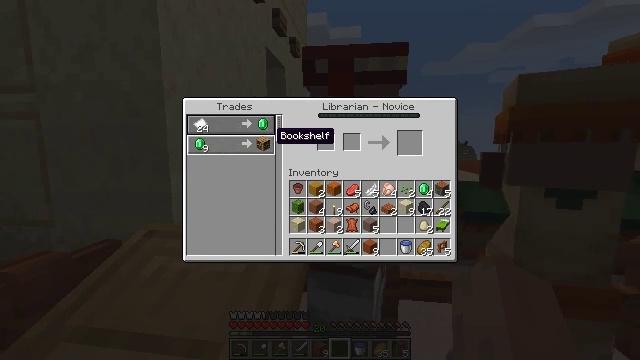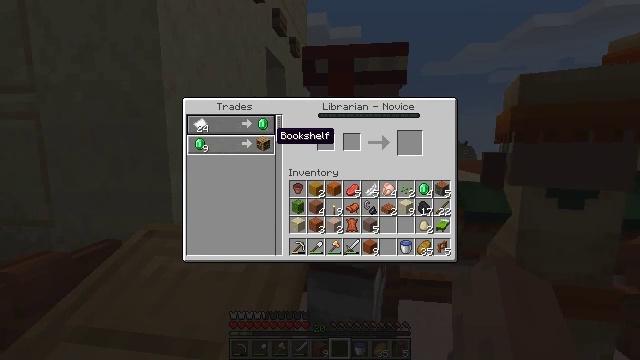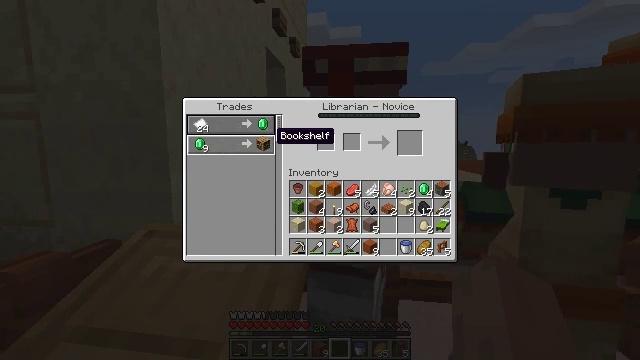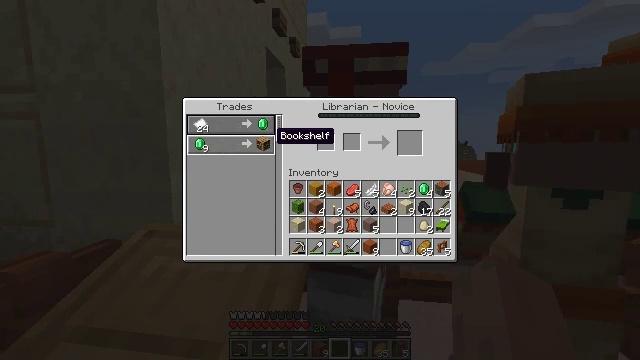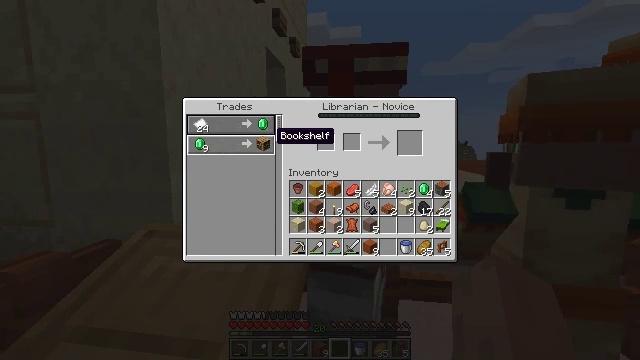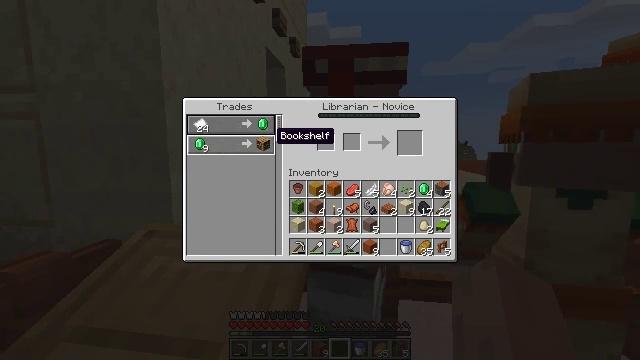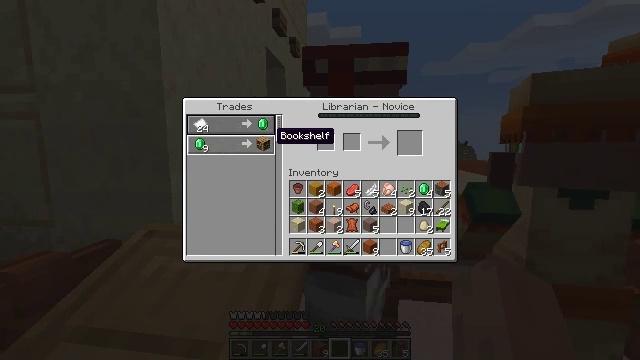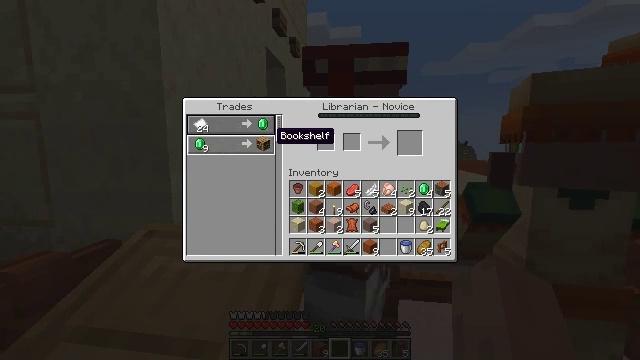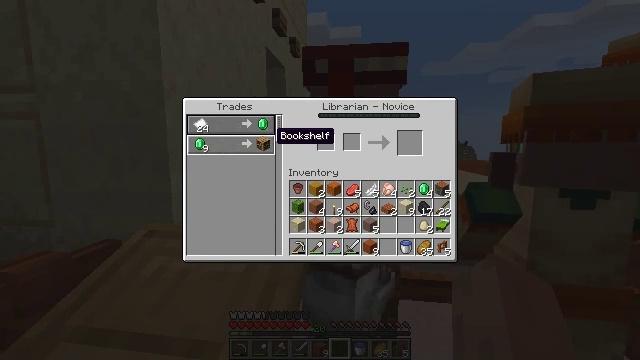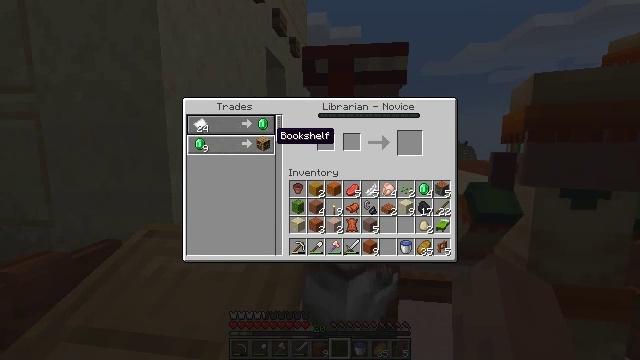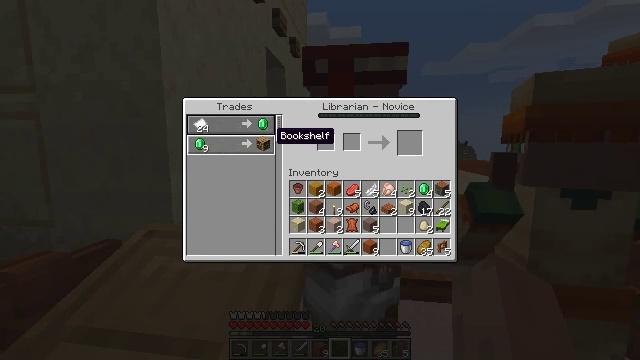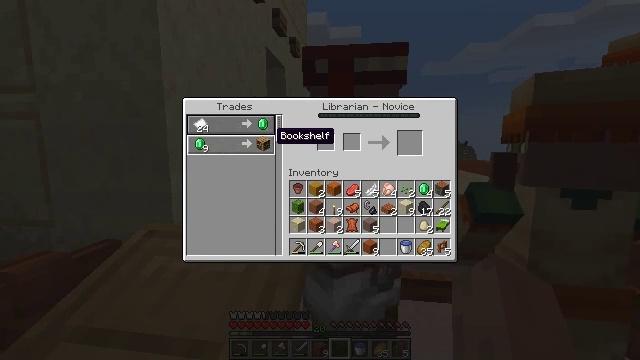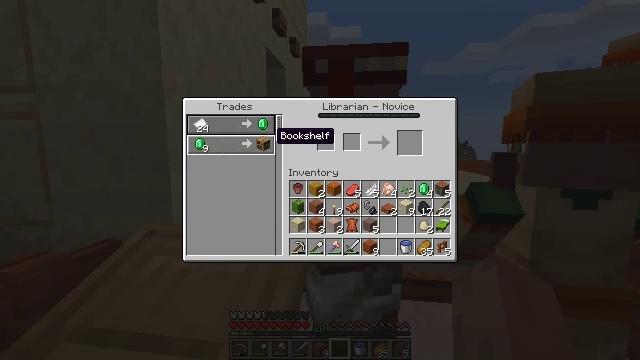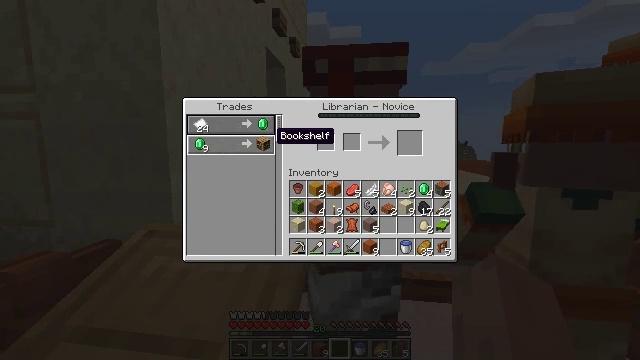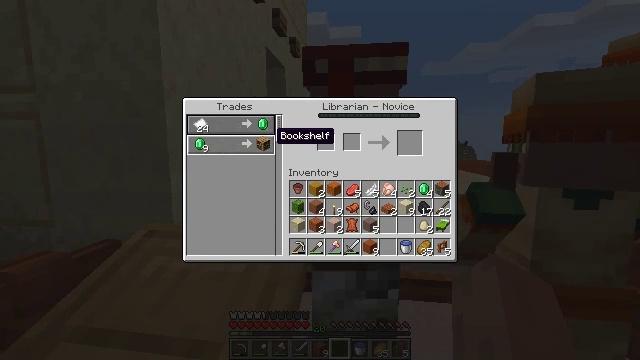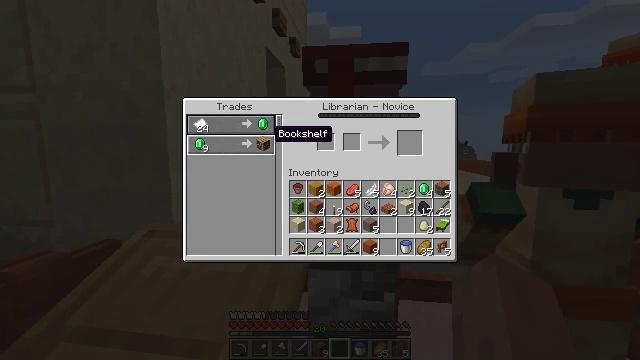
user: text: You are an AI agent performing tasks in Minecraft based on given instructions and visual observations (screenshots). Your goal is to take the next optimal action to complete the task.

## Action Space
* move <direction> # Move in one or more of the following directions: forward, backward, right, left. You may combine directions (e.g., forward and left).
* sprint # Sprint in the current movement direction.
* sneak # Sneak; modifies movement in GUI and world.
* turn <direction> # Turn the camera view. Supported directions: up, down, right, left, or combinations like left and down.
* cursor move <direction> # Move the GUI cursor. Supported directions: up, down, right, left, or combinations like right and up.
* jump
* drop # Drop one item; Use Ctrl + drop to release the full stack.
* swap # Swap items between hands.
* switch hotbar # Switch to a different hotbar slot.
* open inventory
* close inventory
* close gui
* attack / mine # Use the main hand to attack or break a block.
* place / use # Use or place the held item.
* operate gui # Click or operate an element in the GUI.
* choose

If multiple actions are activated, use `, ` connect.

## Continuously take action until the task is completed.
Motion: motion action
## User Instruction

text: Destroy the lectern to reuse it.
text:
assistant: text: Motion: no_op
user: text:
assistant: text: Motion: no_op
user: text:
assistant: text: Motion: no_op
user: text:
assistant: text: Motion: no_op
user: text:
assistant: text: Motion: no_op
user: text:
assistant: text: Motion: no_op
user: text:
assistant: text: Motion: no_op
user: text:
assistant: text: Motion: no_op
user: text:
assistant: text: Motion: no_op
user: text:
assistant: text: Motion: no_op
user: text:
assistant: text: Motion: no_op
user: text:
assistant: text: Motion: no_op
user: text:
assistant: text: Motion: no_op
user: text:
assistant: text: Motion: no_op
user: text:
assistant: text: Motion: no_op
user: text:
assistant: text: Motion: cursor move left
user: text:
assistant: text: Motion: cursor move left
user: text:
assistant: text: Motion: cursor move left
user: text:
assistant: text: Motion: no_op
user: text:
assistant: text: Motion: no_op
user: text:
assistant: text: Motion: no_op
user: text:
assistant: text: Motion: no_op
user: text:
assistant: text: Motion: no_op
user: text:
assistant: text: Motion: no_op
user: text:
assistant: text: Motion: no_op
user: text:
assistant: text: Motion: no_op
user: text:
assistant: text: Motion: no_op
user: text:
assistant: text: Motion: no_op
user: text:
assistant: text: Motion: no_op
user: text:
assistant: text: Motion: no_op